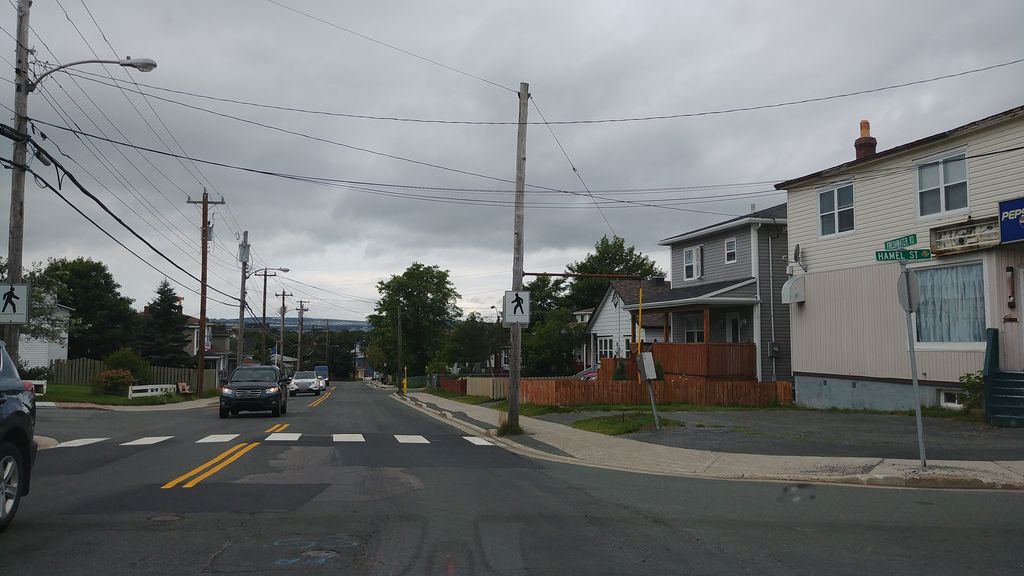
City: st_johns